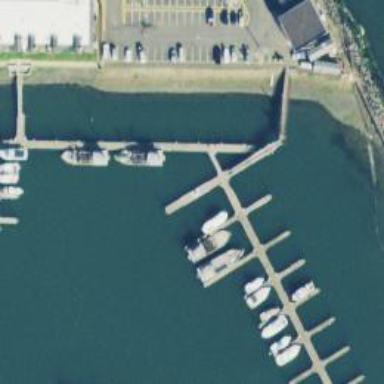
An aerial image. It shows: Pier with mooring facilities.